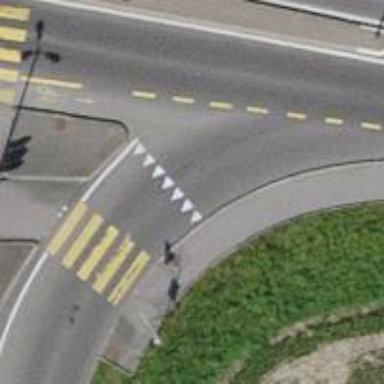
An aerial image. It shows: Road with "give way" sign.